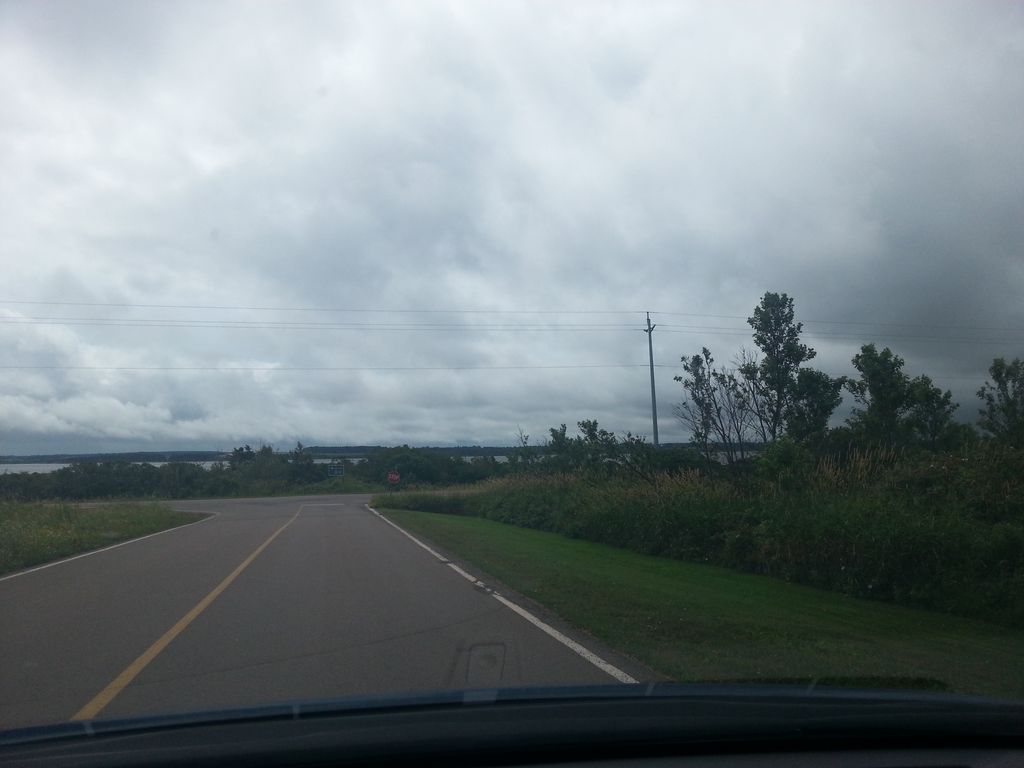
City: charlottetown